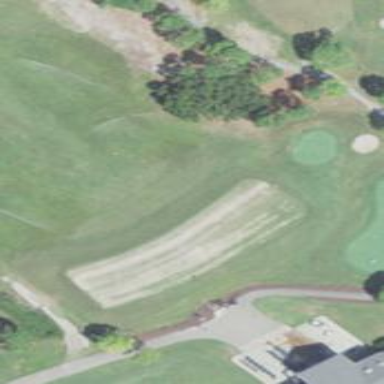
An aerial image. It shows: Grassy area designated as golf tee.